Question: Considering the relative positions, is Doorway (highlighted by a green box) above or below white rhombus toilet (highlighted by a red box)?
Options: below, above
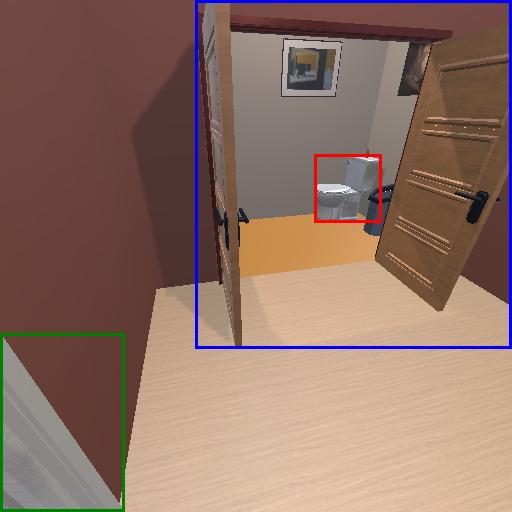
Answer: below